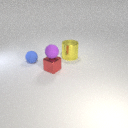
small purple rubber sphere above small red metal cube